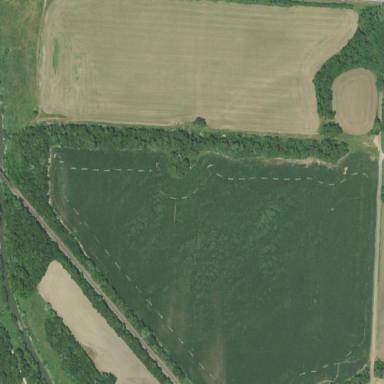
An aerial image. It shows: Deciduous broadleaved woodland.